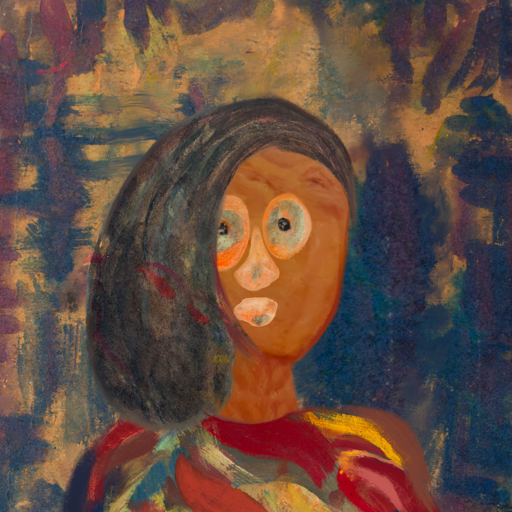
Background: InTheSun, Head And Neck Front: Pious_Lady, Face Front: Childish, Bust: Mother_And_Son_Son, Hair Front: Gypsy_Mother, Head Accessory: Blank, Second Necklace: Blank, Necklace: Blank, Baby: Blank